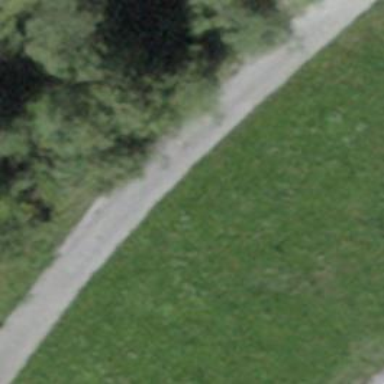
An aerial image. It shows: Track road with grade4 tracktype.